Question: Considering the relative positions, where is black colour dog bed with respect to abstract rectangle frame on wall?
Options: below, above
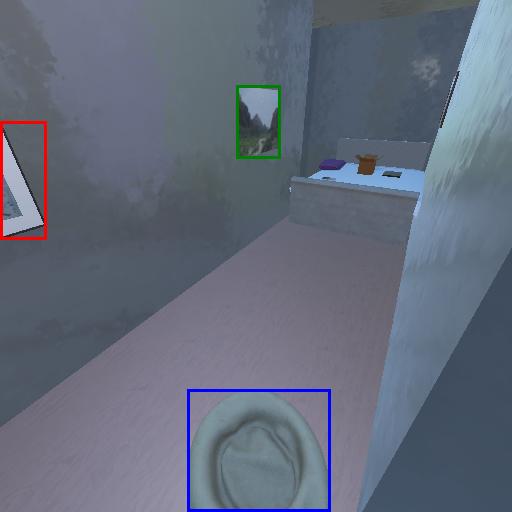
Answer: below